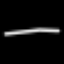
Label: line